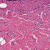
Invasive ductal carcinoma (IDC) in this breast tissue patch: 0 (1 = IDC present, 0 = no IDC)